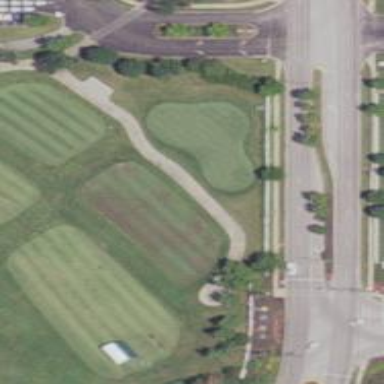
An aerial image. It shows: Service road designated as golf cart path.